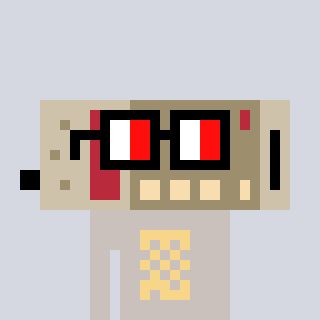
a pixel art character with square glasses with black frames and red eyes, a cordless phone-shaped head and a foggrey-colored body on a cool background